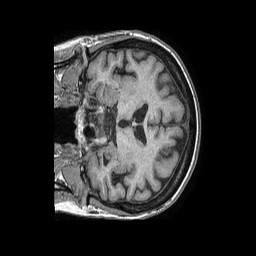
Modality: T1w
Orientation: coronal
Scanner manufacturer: philips
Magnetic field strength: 1.5 T
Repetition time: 0.007702 s
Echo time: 0.003574 s